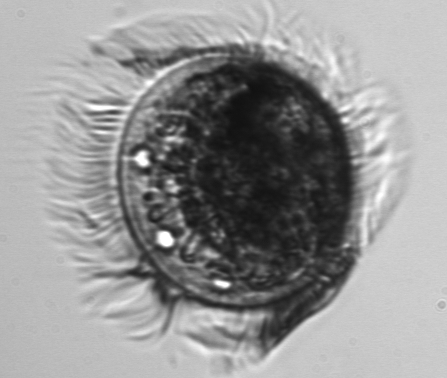
Label: Pelagostrobilidium